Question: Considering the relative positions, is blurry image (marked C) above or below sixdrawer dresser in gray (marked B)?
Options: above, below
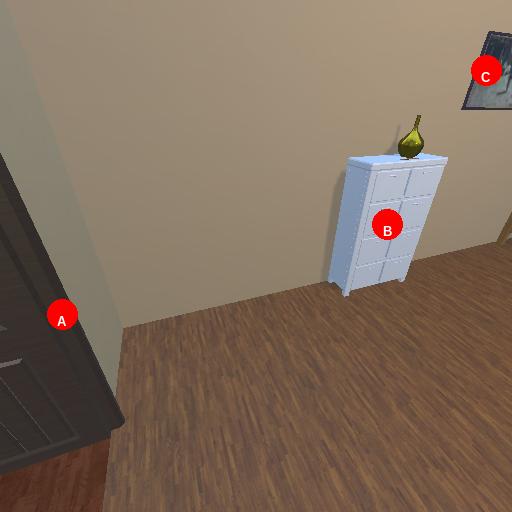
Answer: above